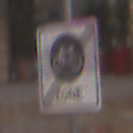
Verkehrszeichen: EndeFahrradzone
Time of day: MorningAfternoon
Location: Outdoor (Urban)
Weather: Clear
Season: NotSpecified
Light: Natural